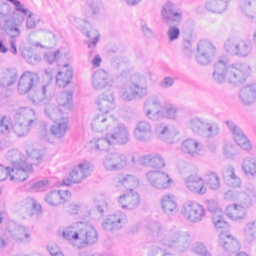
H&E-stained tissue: Breast